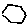
Label: hexagon